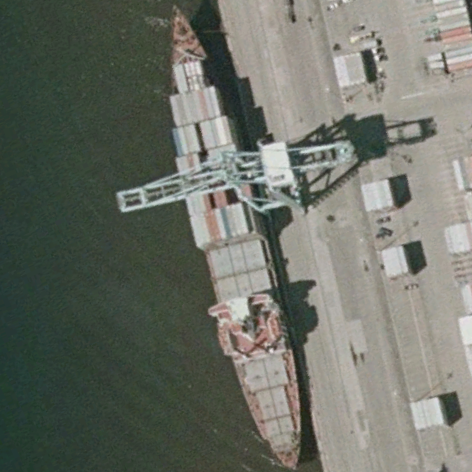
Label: civil